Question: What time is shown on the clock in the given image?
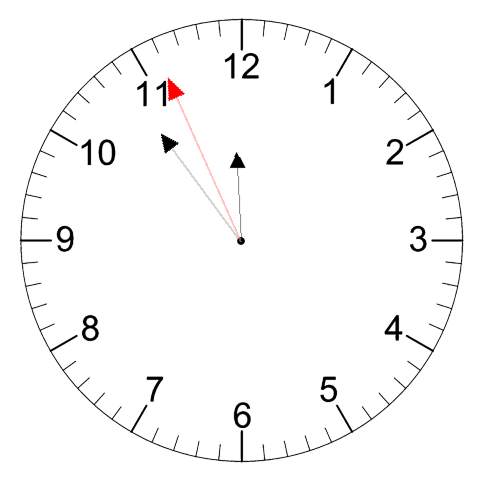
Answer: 11:53:56